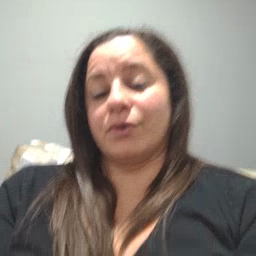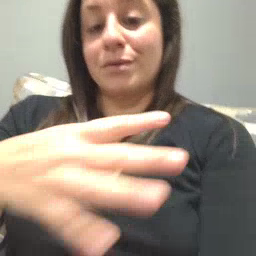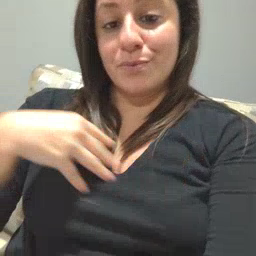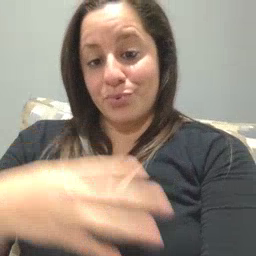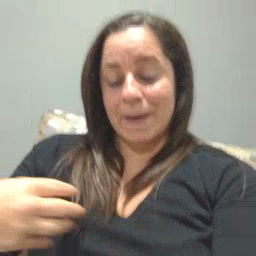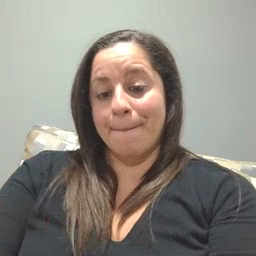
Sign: zebra